Question: I'm trying to create an excel sheet using the EPPlus's library.
However, the output excel file does not relate well to cells of representing numbers.

The code I'm using is:
'''
using (var pck = new ExcelPackage())
{
ExcelWorksheet ws = pck.Workbook.Worksheets.Add(string.IsNullOrEmpty(SpreadsheetName) ? "Report" : SpreadsheetName);
ws.Cells["B2"].LoadFromDataTable(gridViewTable, true, OfficeOpenXml.Table.TableStyles.Light1);
for (int i = 1; i <= gridViewTable.Columns.Count; i++)
{
ws.Column(i).AutoFit();
}
// **************
// HEADER
// **************
//prepare the range for the column headers
string cellRange = "B2:" + Convert.ToChar('B' + gridViewTable.Columns.Count - 1) + 2;
//Format the header for columns
using (ExcelRange rng = ws.Cells[cellRange])
{
rng.Style.WrapText = false;
rng.Style.HorizontalAlignment = ExcelHorizontalAlignment.Center;
rng.Style.Font.Bold = true;
rng.Style.Fill.PatternType = ExcelFillStyle.Solid; //Set Pattern for the background to Solid
rng.Style.Fill.BackgroundColor.SetColor(ColorTranslator.FromHtml("#007A99"));
rng.Style.Font.Color.SetColor(Color.White);
}
// ************
// DATA
// ************
//prepare the range for the rows
string rowsCellRange = "B3:" + Convert.ToChar('B' + gridViewTable.Columns.Count - 1) + (gridViewTable.Rows.Count + 1);
//Format the rows
using (ExcelRange rng = ws.Cells[rowsCellRange])
{
rng.Style.WrapText = false;
rng.Style.HorizontalAlignment = ExcelHorizontalAlignment.Left;
rng.Style.Fill.PatternType = ExcelFillStyle.Solid; //Set Pattern for the background to Solid
rng.Style.Fill.BackgroundColor.SetColor(ColorTranslator.FromHtml("#B2D1F0"));
rng.Style.Font.Color.SetColor(Color.Black);
}
Response.ClearHeaders();
Response.ClearContent();
Response.ContentType = "application/vnd.openxmlformats-officedocument.spreadsheetml.sheet";
Response.AddHeader("content-disposition", "attachment; filename=" + (string.IsNullOrEmpty(FileName) ? "Report" : FileName) + ".xlsx");
Response.BinaryWrite(pck.GetAsByteArray());
}
'''
Does anyone might know why is this happening ?
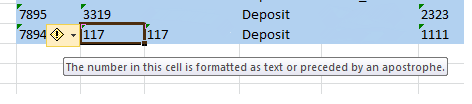
Answer: I got it.
If you use the LoadFromDataTable() method, the DataTable object should be typed in its columns, meaning that you should create the columns using
table.Columns.Add(columnName, columnType);